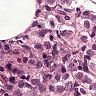
Metastatic tissue present: yes